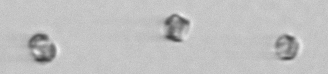
Label: Thalassiosira_sp_aff_mala